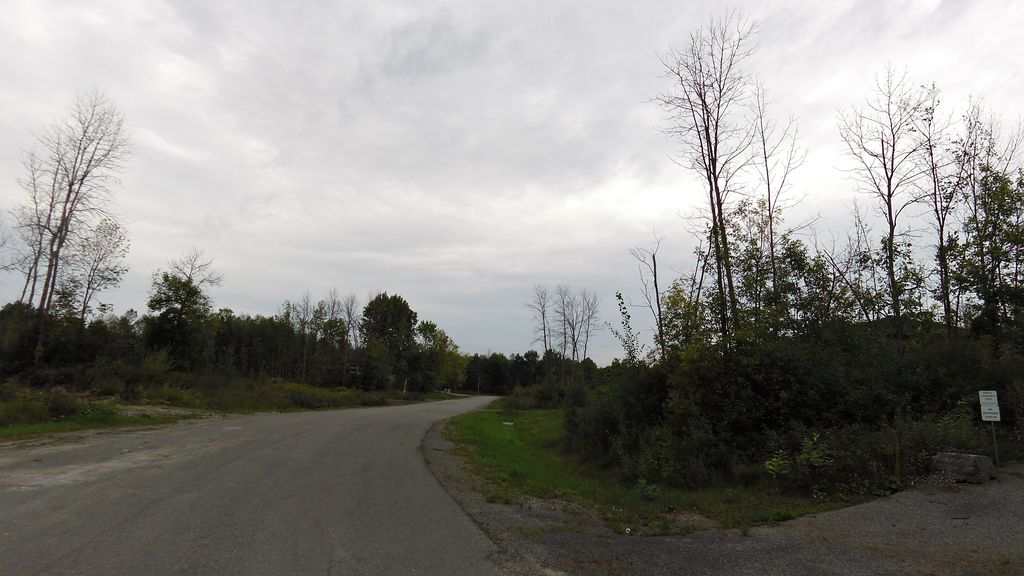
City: ottawa-gatineau